Interaction volume radius: 5 \u00c5
Interaction volume height: 35 \u00c5
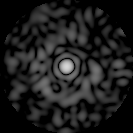
Disorder parameter: 0.8046